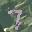
Label: 7